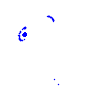
Particle: pion